Question: while I was improving my app in Instruments, I saw a irregular production of memory or better memory which isn't being removed.
As you can see in the screenshot the memory increases step by step. It's increasing when I push the Controller to the View, which is animating pictures.
Example:
I start in the Menu and go to the AnimationView --> memory usage is increasing.
I go back but the memory level stays the same.
When I push to the AnimationView once again --> memory level is increasing.
How can I get rid of that. I mean normally the memory has to be deleted when I quit the AnimationView

Best regards from Germany
Chris
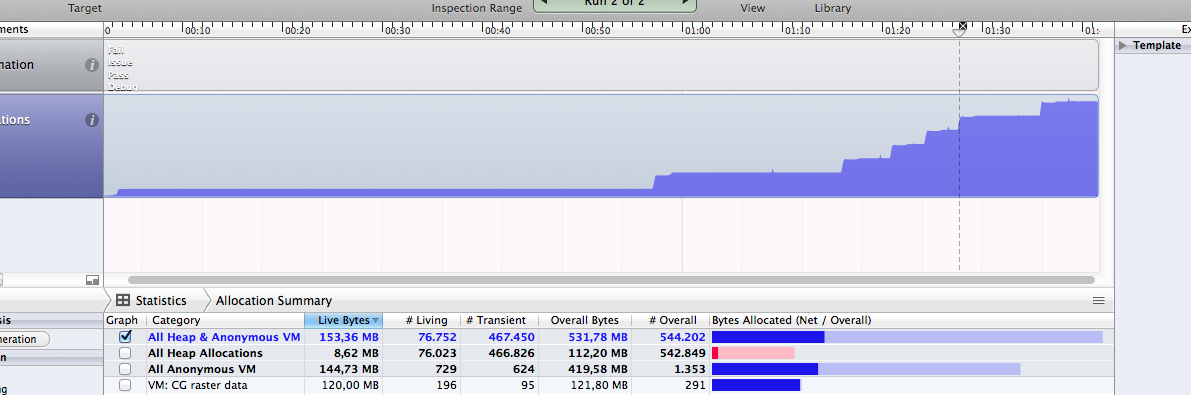
Answer: Memory use that grows and never drops back down is usually a sign that you are creating things and never discarding them when you are done.
I would guess that you are using storyboards, and simply invoking a new segue every time you want to display a new screen, but never popping view controllers/dismissing modals/doing unwind segues.
When you invoke a segue, iOS creates a new instance of the target view controller. Thus you can end up with an ever-increasing number of view controllers in memory, when what you meant to do was to dismiss a view controller and return to the previous view controller.